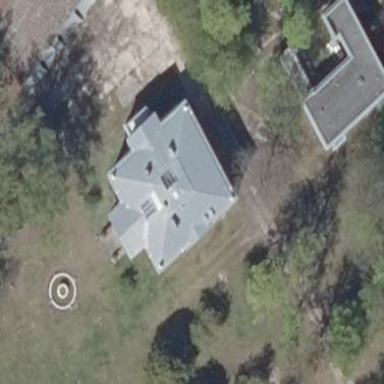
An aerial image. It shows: Detached historic building.